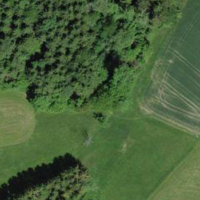
EUNIS habitat code: 24
Species observed at this site:
Caltha palustris